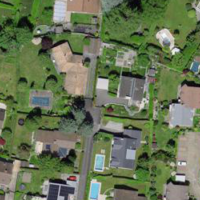
EUNIS habitat code: 55
Species observed at this site:
Chroicocephalus ridibundus
Phalacrocorax carbo
Larus michahellis
Gallinula chloropus
Podiceps cristatus
Fulica atra
Cygnus olor
Anas platyrhynchos
Chloris chloris
Aythya ferina
Aythya fuligula
Passer domesticus